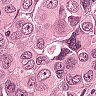
Metastatic tissue present: yes